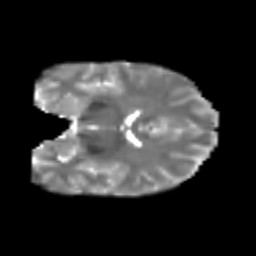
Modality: T2w
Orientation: coronal
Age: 28
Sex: male
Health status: healthy